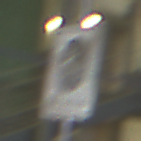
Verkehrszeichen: EndeFahrradstrasse
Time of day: Night
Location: Outdoor (Urban)
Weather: PartlyCloudy
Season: NotSpecified
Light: Artificial